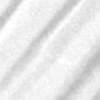
Label: change